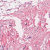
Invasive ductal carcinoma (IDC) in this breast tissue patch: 0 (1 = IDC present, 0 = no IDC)